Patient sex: M
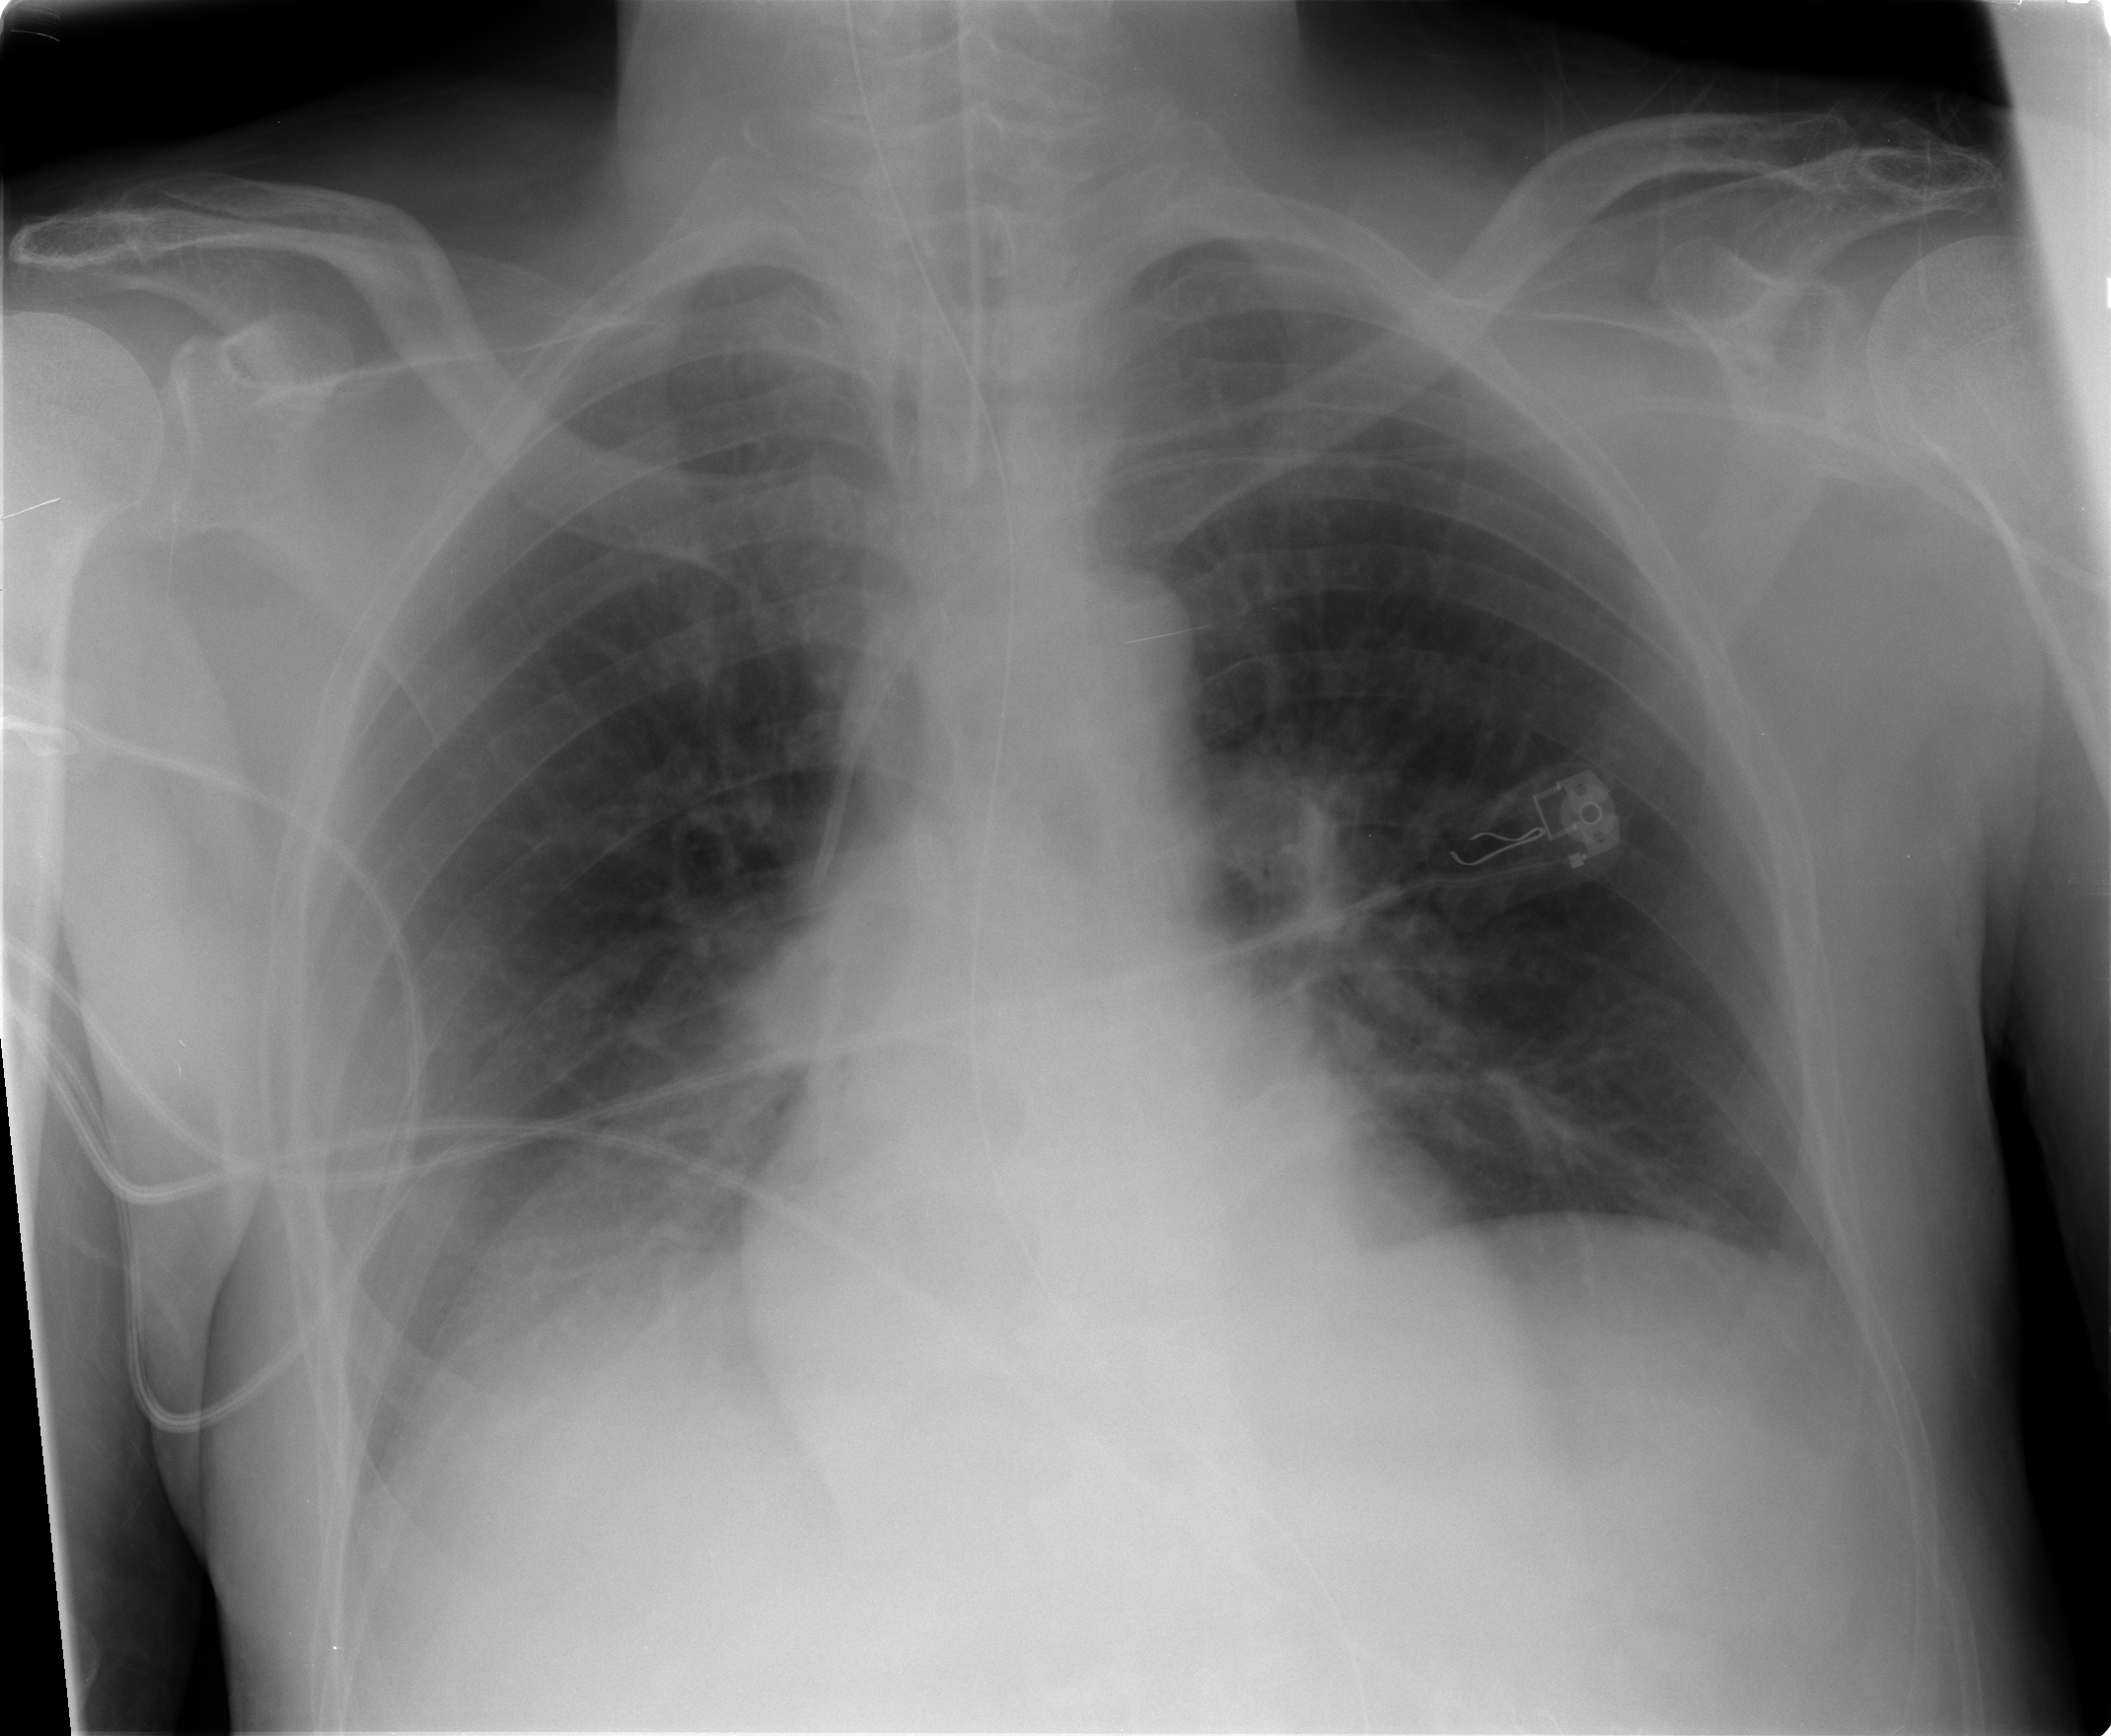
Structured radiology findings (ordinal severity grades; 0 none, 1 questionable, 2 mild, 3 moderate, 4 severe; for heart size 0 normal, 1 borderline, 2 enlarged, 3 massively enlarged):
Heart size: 0
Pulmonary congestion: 0
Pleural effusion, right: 2
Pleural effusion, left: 0
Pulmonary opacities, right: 0
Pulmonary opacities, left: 0
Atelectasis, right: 2
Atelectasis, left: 0